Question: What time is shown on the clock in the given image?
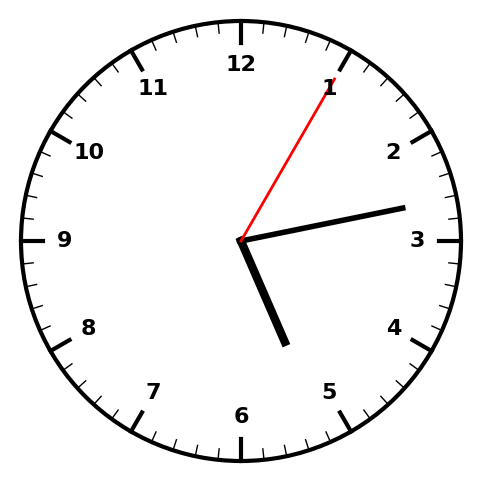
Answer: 05:13:05